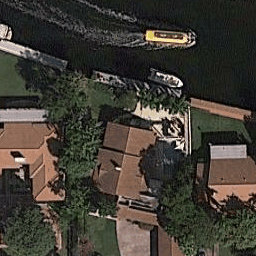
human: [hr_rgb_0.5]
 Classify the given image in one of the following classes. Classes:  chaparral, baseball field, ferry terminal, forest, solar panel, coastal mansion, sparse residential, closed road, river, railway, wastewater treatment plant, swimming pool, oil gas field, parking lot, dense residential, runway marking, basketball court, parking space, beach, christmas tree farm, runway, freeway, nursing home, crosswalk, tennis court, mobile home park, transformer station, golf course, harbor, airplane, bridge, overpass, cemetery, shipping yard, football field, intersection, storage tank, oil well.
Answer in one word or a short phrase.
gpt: coastal mansion